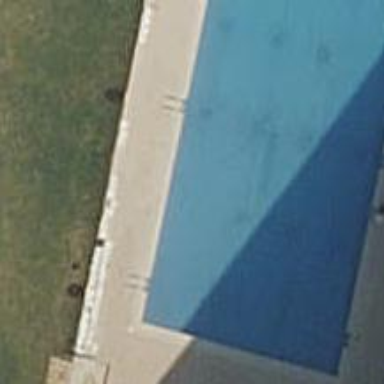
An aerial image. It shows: Swimming pool located in leisure land.